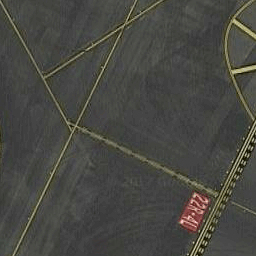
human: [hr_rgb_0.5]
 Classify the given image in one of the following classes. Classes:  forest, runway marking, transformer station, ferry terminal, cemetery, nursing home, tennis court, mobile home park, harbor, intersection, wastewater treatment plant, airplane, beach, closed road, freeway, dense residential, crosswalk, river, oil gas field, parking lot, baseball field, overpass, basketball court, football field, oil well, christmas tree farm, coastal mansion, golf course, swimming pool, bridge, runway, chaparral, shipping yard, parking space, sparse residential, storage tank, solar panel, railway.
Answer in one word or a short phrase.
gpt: runway marking